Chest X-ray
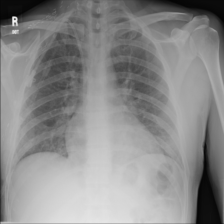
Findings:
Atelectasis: negative
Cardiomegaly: negative
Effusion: negative
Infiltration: negative
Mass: negative
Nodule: negative
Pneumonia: negative
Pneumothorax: negative
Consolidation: negative
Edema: negative
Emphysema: negative
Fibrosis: negative
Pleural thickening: negative
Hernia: negative